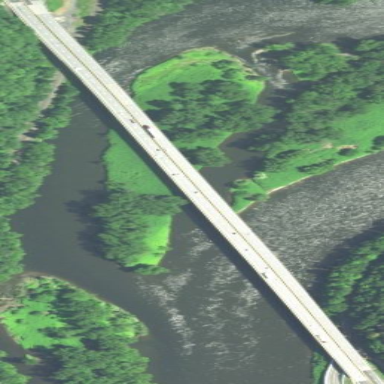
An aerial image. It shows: Man-made bridge.